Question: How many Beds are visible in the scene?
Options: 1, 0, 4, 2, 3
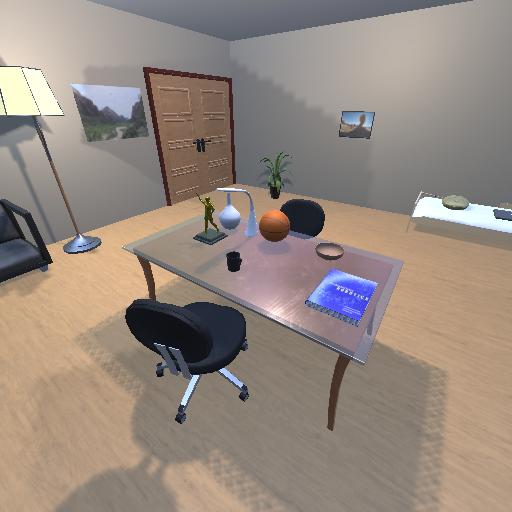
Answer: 1